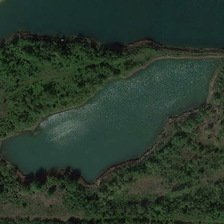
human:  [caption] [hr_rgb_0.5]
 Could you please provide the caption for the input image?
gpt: many green trees are around a pond near an ocean .

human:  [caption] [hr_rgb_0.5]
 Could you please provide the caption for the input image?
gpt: many green trees are around a pond near an ocean .

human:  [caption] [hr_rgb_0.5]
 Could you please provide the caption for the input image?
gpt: many green trees are around a pond near an ocean .

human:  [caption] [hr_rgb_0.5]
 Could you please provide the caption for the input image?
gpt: many green trees are around a pond near an ocean .

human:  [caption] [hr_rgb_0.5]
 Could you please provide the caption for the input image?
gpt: many green trees are around a pond near an ocean .